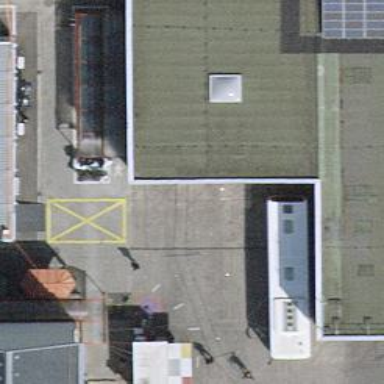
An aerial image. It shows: Parking entrance.